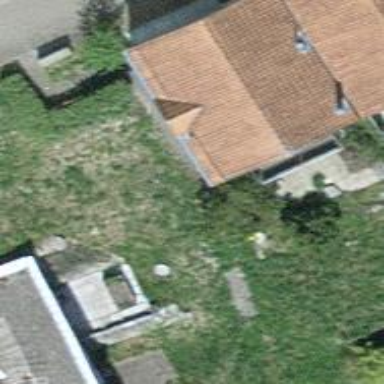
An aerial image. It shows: Residential building.